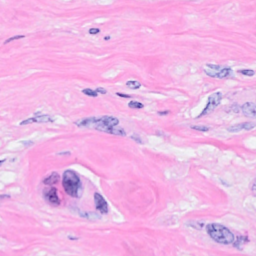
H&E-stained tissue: Breast